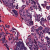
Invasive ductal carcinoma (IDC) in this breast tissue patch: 0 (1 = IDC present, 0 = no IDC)